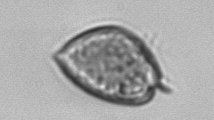
Label: Prorocentrum_micans